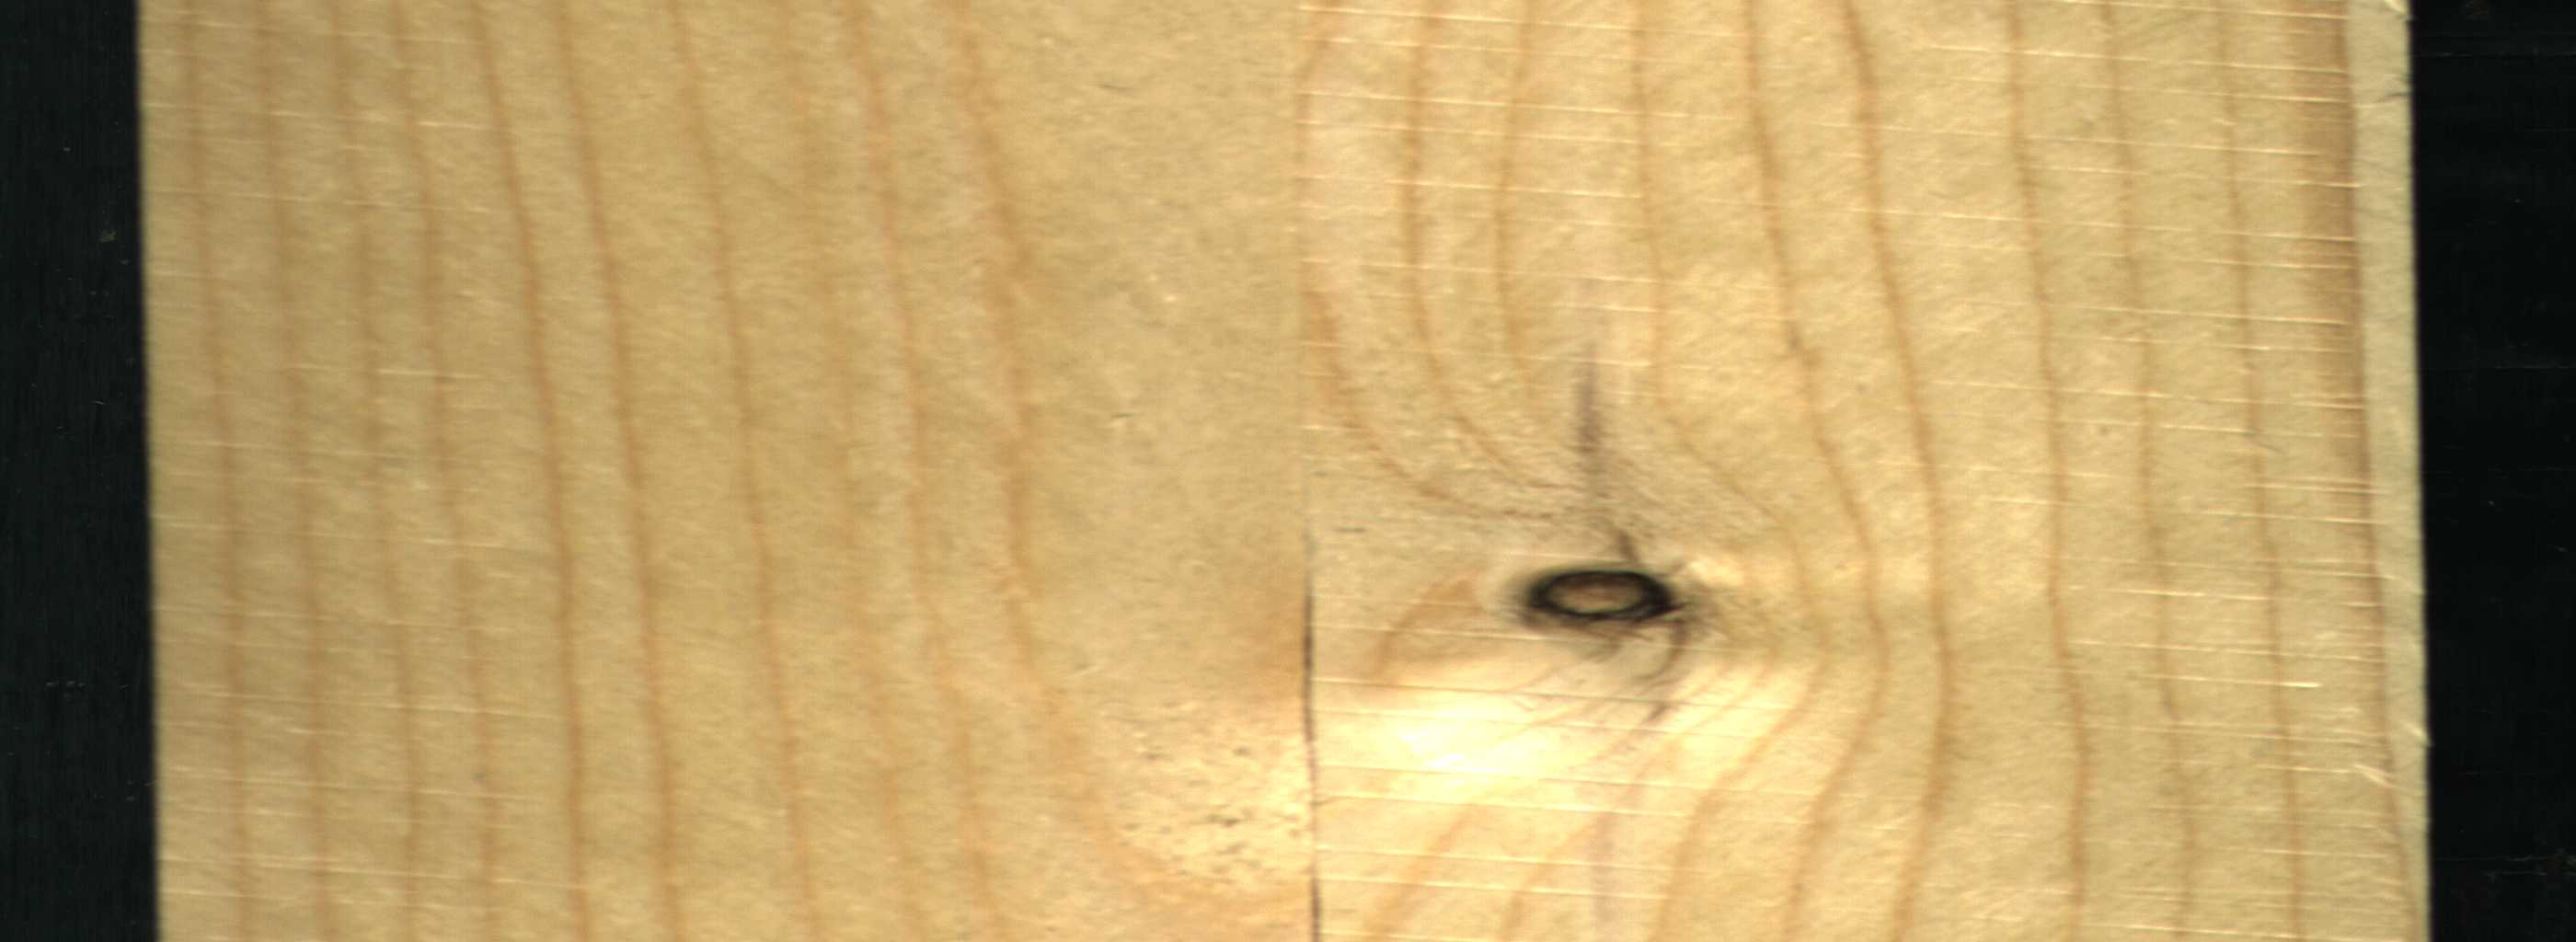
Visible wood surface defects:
Crack
Crack
Dead_Knot